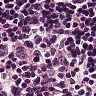
Metastatic tissue present: no